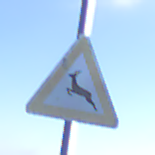
Verkehrszeichen: WildwechselRechts
Umgebung: Outdoor, Nature
Tageszeit: MorningAfternoon
Wetter: PartlyCloudy
Licht: Natural
Jahreszeit: NotSpecified
Kontrast: HighContrast